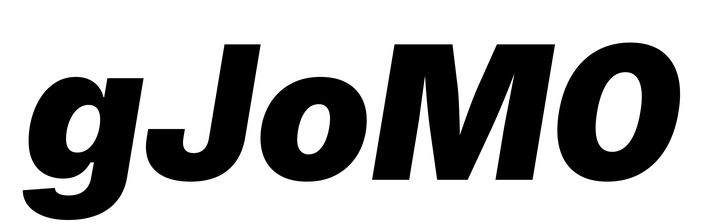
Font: Inter-Italic_Black_Italic